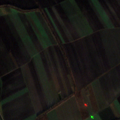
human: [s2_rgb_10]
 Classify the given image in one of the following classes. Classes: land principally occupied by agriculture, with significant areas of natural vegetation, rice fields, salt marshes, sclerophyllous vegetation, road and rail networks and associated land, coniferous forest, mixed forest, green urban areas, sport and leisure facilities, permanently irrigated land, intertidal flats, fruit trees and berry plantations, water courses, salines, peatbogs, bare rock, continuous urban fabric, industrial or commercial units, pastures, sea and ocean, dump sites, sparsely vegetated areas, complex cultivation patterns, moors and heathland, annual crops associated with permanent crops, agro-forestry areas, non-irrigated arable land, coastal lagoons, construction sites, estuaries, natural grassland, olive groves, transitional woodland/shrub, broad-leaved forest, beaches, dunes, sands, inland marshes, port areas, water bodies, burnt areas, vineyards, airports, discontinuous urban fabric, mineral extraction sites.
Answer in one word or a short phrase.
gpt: non-irrigated arable land, water courses